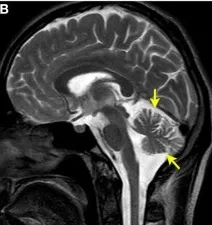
Brain magnetic resonance imaging (MRI) findings. Sagittal T2-weighed brain MRI of the proband.
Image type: radiology (mri)